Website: apple-inc
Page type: customer-info-address
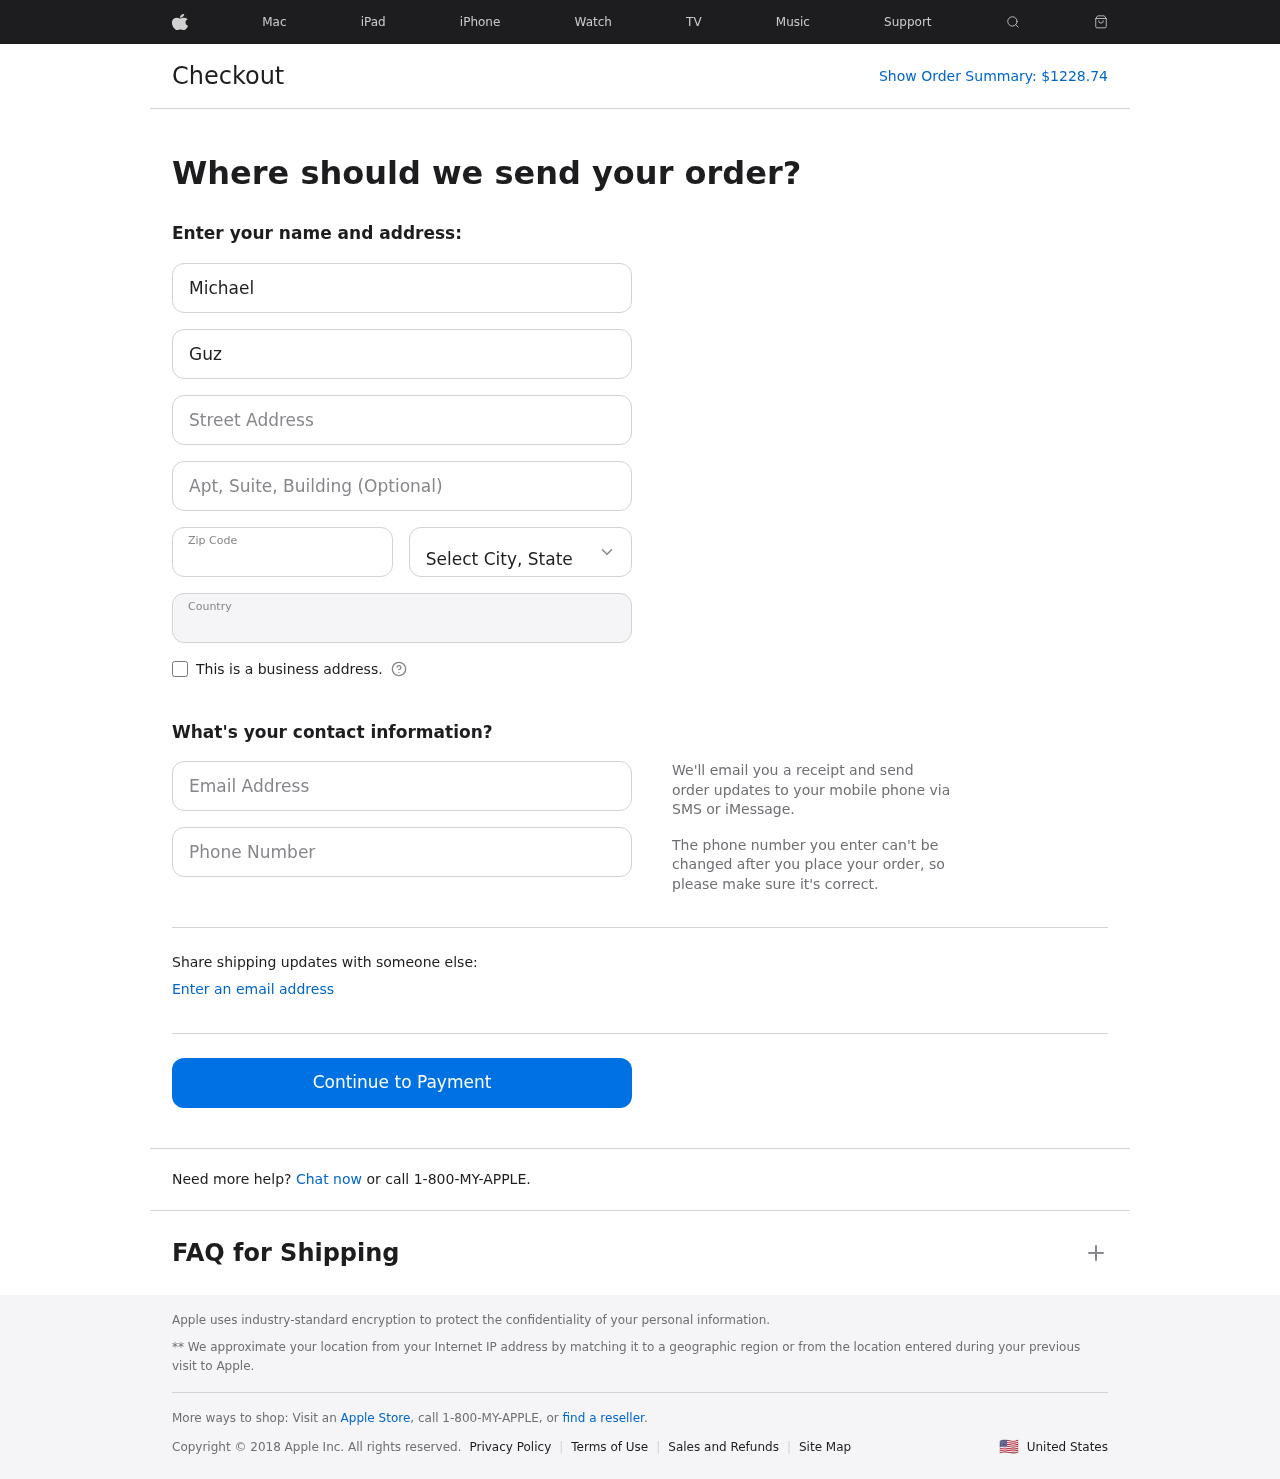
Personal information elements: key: PII_CITY_STATE
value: Pamelaport, AK
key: PII_COUNTRY
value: United States
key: PII_EMAIL
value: mguzman@hotmail.com
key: PII_FIRSTNAME
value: Michael
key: PII_LASTNAME
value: Guzman
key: PII_PHONE
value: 9974423378
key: PII_POSTCODE
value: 61247
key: PII_STREET
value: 090 Meyer Wall
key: PII_STREET2
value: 7763 Sarah Inlet
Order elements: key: ORDER_TOTAL
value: $1228.74